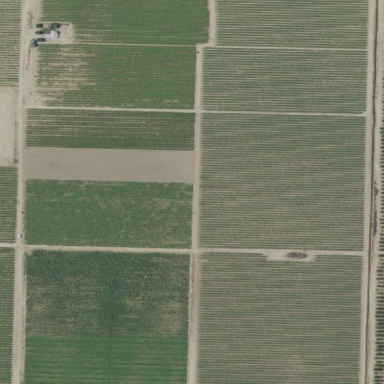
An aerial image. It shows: Vineyard.